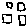
Label: square